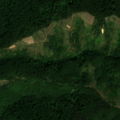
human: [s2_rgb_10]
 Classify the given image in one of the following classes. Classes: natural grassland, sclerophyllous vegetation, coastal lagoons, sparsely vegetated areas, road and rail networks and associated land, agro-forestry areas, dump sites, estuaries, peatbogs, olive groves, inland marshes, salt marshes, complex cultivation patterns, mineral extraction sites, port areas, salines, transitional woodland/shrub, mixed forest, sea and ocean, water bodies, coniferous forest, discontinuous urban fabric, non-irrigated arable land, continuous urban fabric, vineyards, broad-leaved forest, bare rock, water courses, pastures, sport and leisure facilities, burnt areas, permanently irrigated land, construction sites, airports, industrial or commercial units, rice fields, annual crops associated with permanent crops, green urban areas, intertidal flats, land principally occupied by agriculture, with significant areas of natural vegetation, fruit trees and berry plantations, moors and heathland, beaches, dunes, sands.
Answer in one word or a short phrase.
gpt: broad-leaved forest, transitional woodland/shrub